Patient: sex F, age 59
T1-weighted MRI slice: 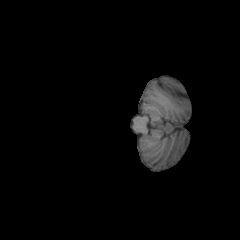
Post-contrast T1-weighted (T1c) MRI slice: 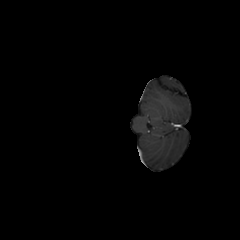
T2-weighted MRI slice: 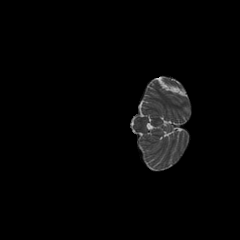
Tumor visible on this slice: no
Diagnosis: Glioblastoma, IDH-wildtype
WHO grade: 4